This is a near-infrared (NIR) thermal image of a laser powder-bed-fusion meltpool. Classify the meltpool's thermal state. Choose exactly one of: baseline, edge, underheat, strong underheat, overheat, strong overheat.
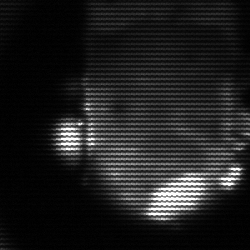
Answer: baseline